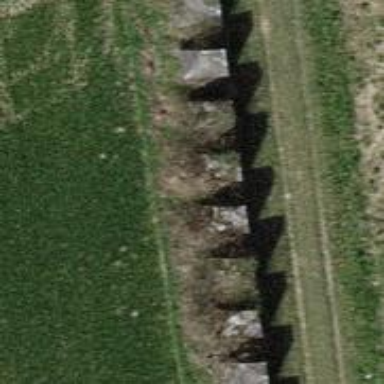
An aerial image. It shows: Block barrier.